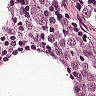
Metastatic tissue present: yes